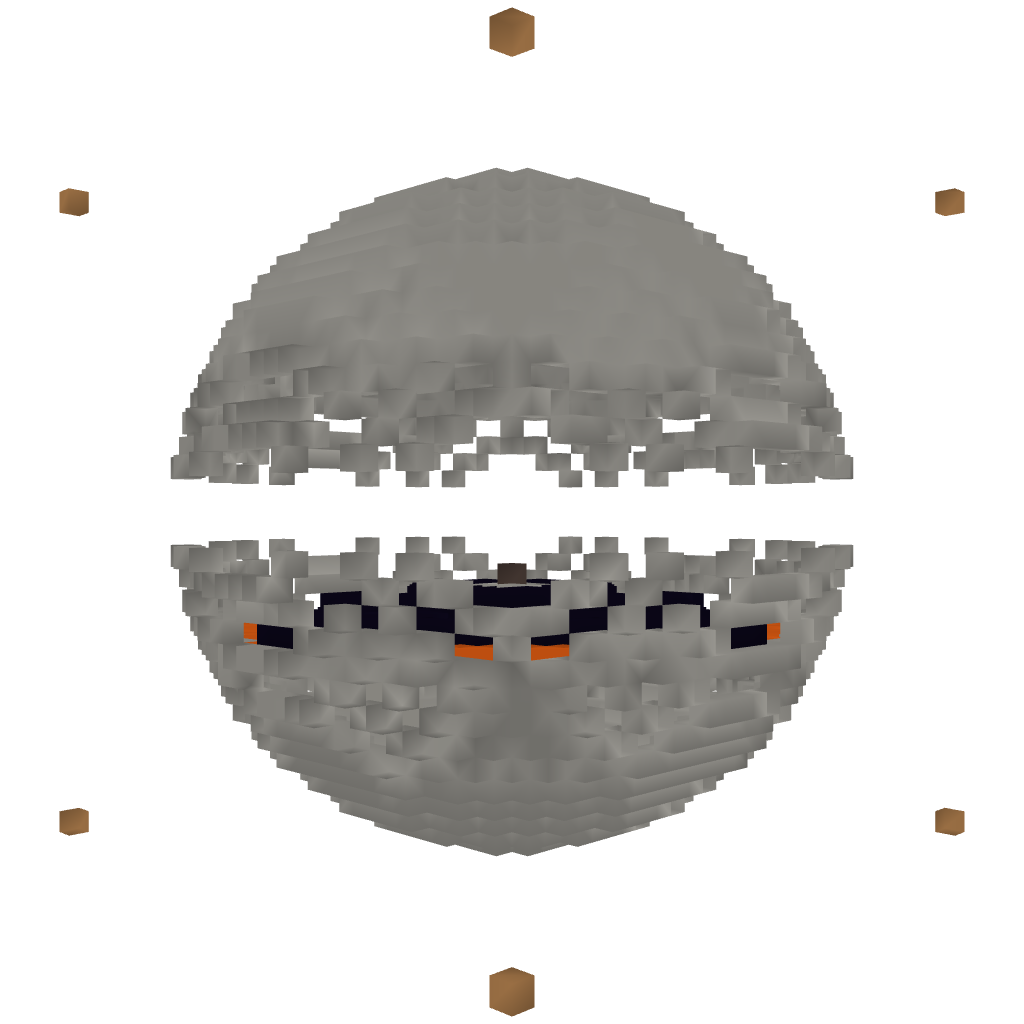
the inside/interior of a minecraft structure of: PVP Lava Crossing